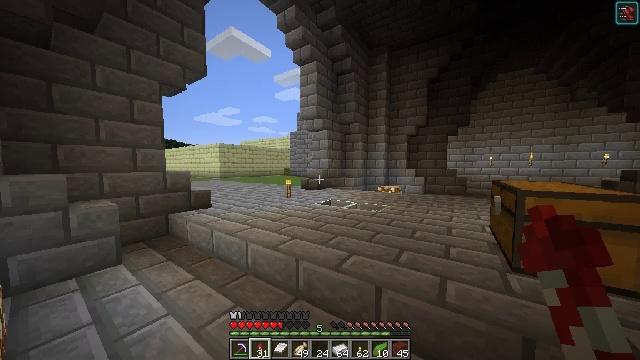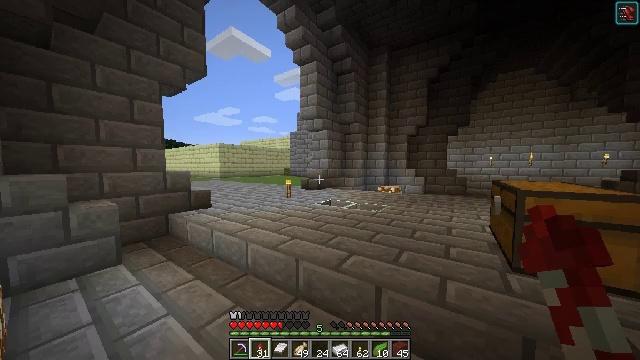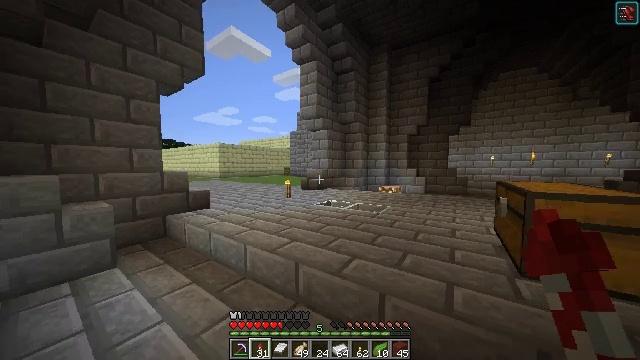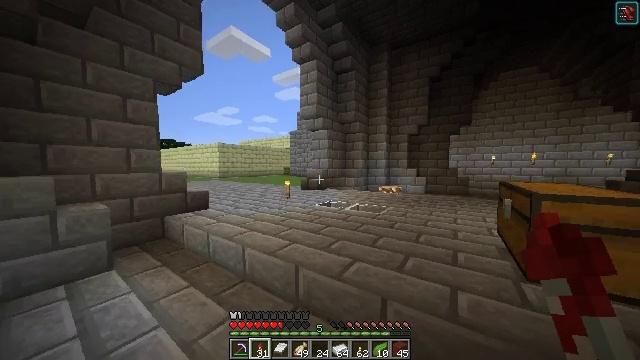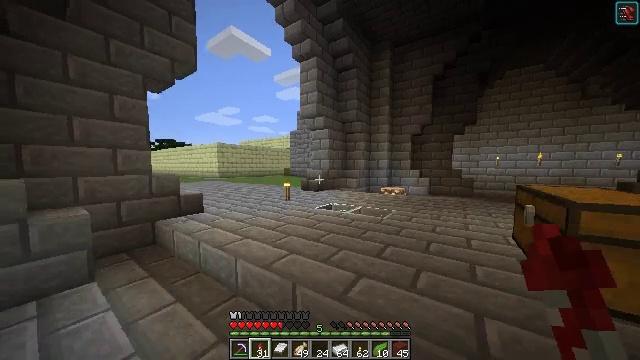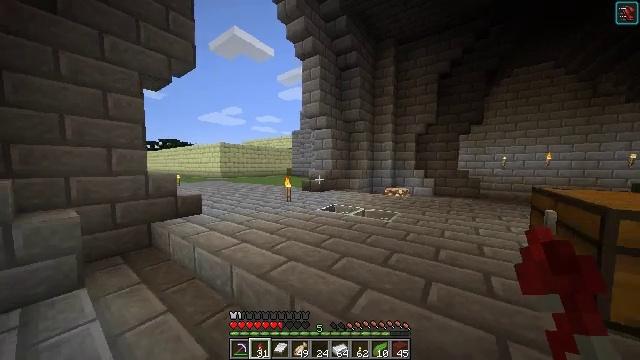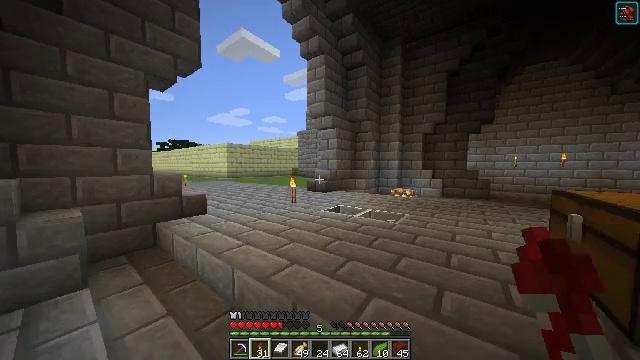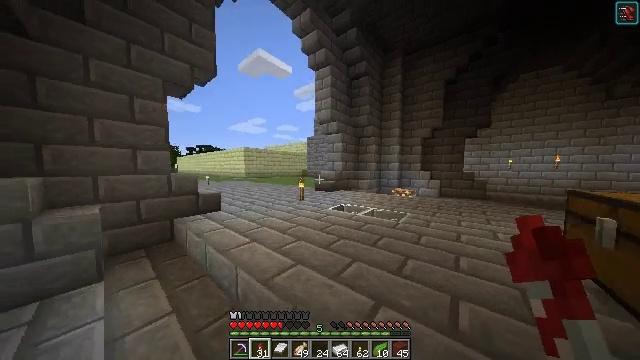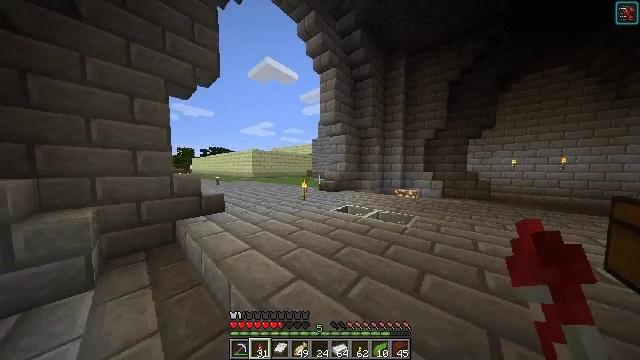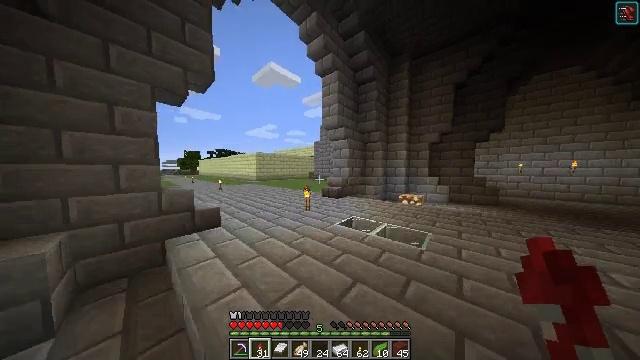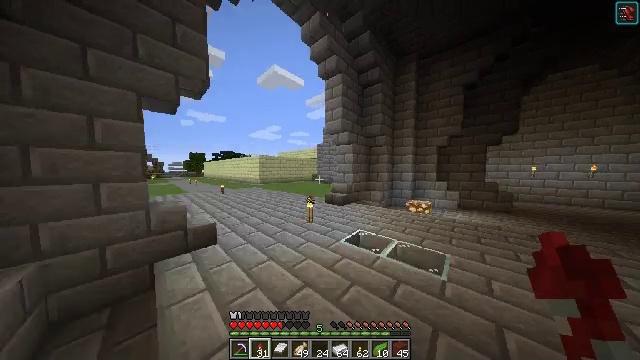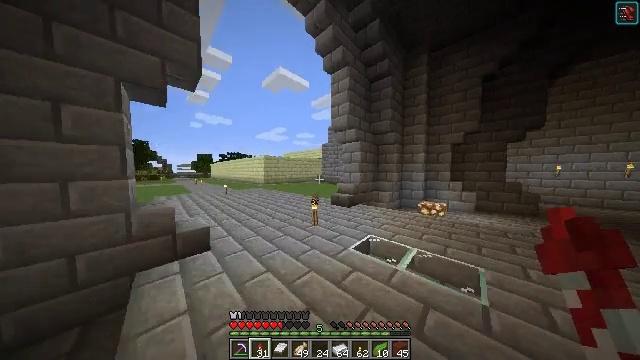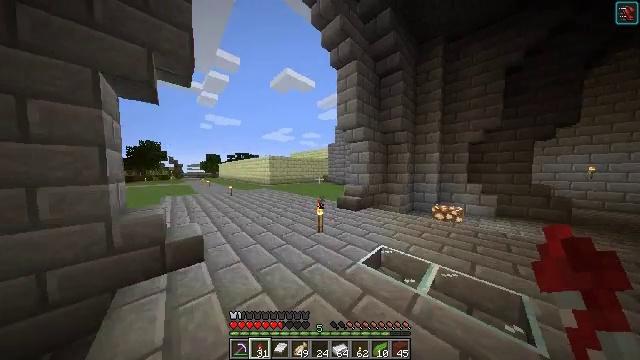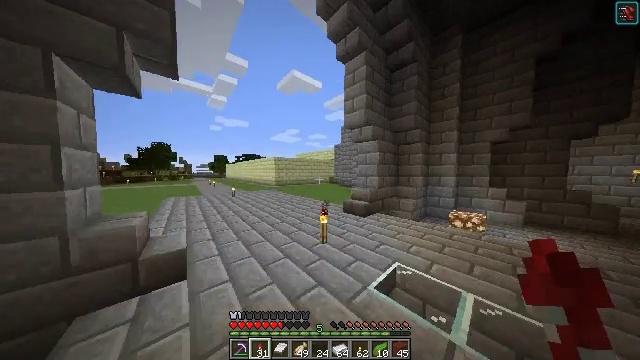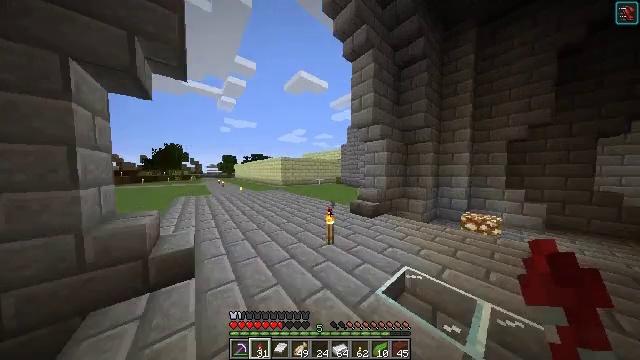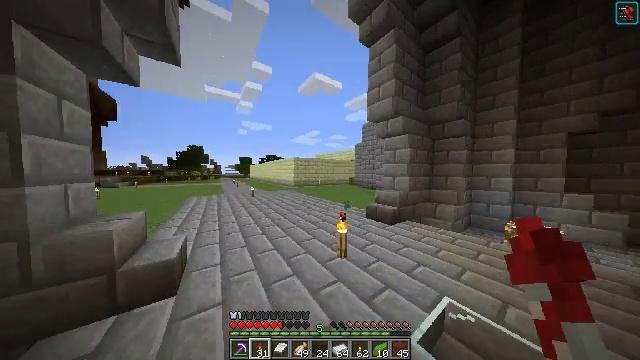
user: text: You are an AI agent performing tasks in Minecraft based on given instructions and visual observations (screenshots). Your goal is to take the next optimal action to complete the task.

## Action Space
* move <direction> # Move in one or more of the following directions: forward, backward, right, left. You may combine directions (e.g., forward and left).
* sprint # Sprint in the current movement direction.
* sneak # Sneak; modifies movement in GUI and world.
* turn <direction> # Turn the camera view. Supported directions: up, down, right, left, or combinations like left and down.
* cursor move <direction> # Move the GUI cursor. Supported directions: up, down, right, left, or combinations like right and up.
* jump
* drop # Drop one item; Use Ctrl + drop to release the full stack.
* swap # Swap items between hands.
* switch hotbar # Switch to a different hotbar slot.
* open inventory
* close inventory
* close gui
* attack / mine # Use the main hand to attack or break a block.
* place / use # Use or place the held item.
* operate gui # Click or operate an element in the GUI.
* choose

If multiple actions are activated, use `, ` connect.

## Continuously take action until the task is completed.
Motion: motion action
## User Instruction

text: Create iron nugget from iron ingot.
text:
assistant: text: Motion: no_op
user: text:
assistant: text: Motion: move forward
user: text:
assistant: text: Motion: move forward
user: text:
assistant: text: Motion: no_op
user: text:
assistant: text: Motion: move forward
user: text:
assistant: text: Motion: move forward, turn left
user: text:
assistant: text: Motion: move forward, turn left
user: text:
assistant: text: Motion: move forward, turn left
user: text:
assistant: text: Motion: move forward
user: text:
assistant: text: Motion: move forward, turn left
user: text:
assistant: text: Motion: move forward, turn left
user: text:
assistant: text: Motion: move forward, turn left
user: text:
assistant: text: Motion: move forward, turn left
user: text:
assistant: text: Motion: move forward, turn left
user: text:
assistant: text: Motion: move forward, turn left
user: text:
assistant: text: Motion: move forward, turn left
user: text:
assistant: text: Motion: move forward, turn left
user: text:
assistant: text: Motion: move forward, turn left
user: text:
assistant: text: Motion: move forward, turn left
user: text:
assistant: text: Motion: move forward, turn left
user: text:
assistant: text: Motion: move forward, turn left
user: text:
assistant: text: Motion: move forward, turn left and up, jump
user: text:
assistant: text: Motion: move forward, turn left and up, jump
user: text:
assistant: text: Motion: move forward, turn left and up, jump
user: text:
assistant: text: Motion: move forward, turn left and up
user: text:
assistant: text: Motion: move forward, turn left, jump
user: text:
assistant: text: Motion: move forward, turn left and up, jump
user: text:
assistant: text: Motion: move forward
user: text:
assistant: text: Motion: move forward, use / place
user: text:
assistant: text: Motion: move forward, use / place